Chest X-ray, AP view. Patient: 57 years old, sex M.
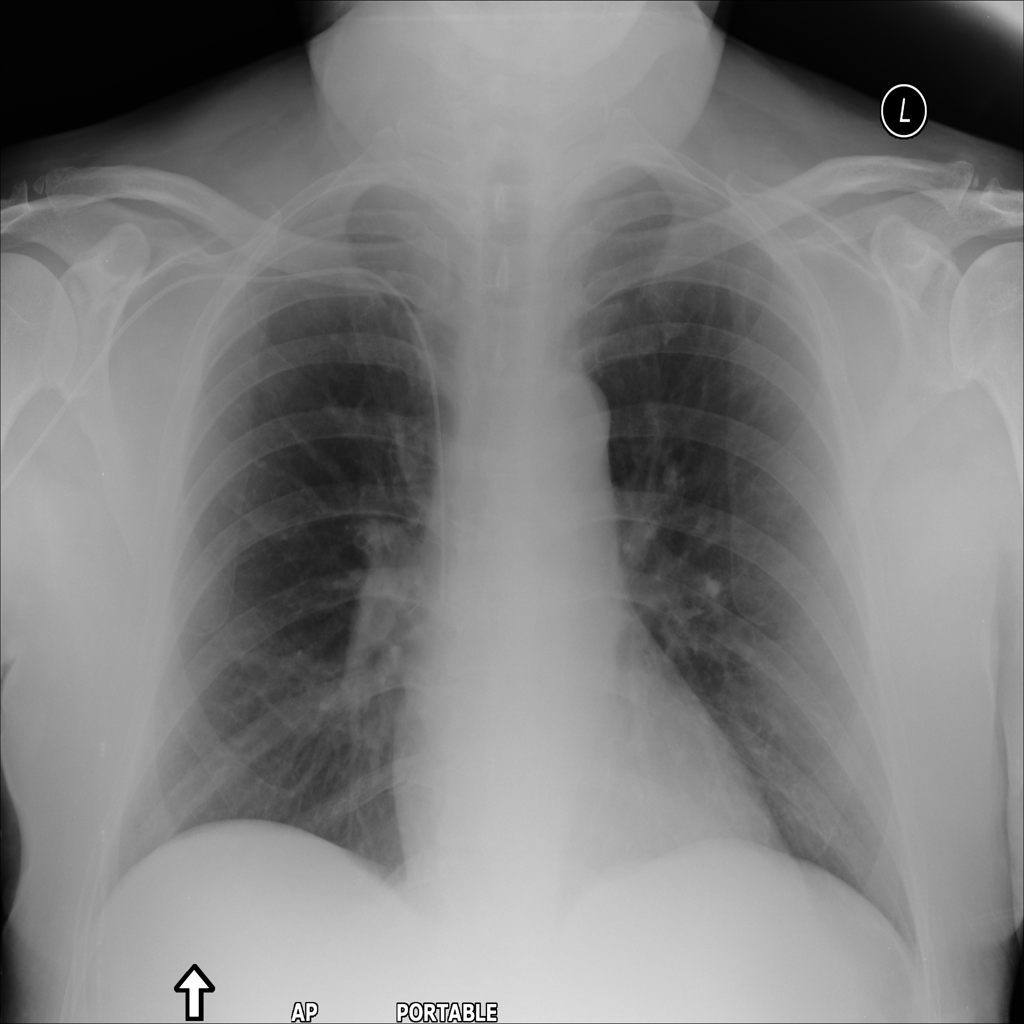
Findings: No Finding